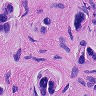
Metastatic tissue present: yes